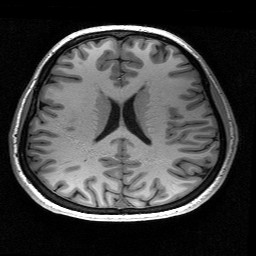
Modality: T1w
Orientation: coronal
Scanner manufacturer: siemens
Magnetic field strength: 3 T
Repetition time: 2.53 s
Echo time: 0.00267 s